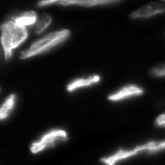
Tissue sample: ovarian
Magnification: 5.0x
Cell type: Pericytes
Senescence state: normal